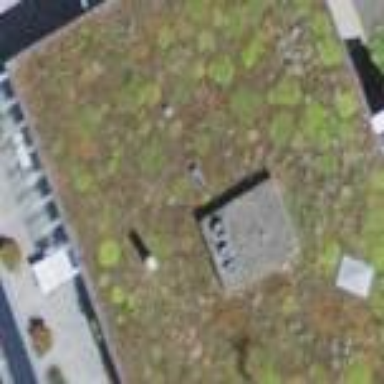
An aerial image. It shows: Residential building with flat roof.